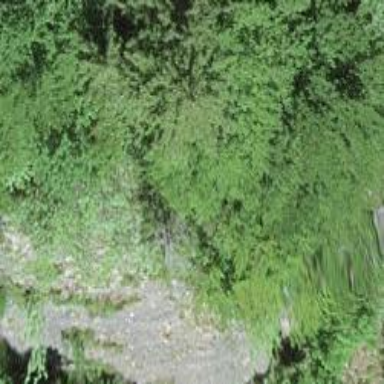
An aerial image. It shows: Cliff in nature.